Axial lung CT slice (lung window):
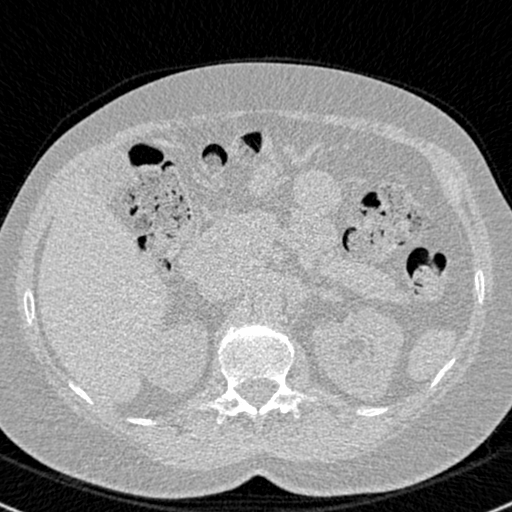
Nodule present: no